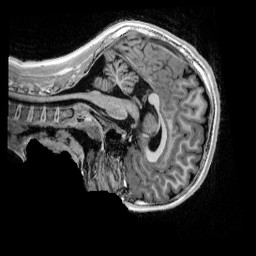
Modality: UNIT1_denoised
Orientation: sagittal
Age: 11
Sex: male
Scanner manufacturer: siemens
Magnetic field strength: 3 T
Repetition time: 4 s
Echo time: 0.00303 s